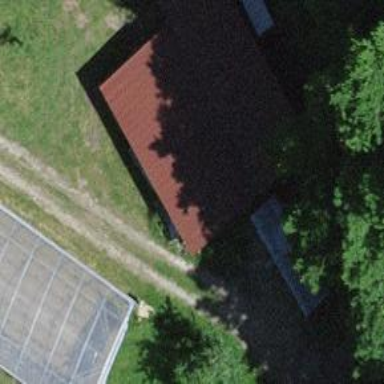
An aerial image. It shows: Rural barn.